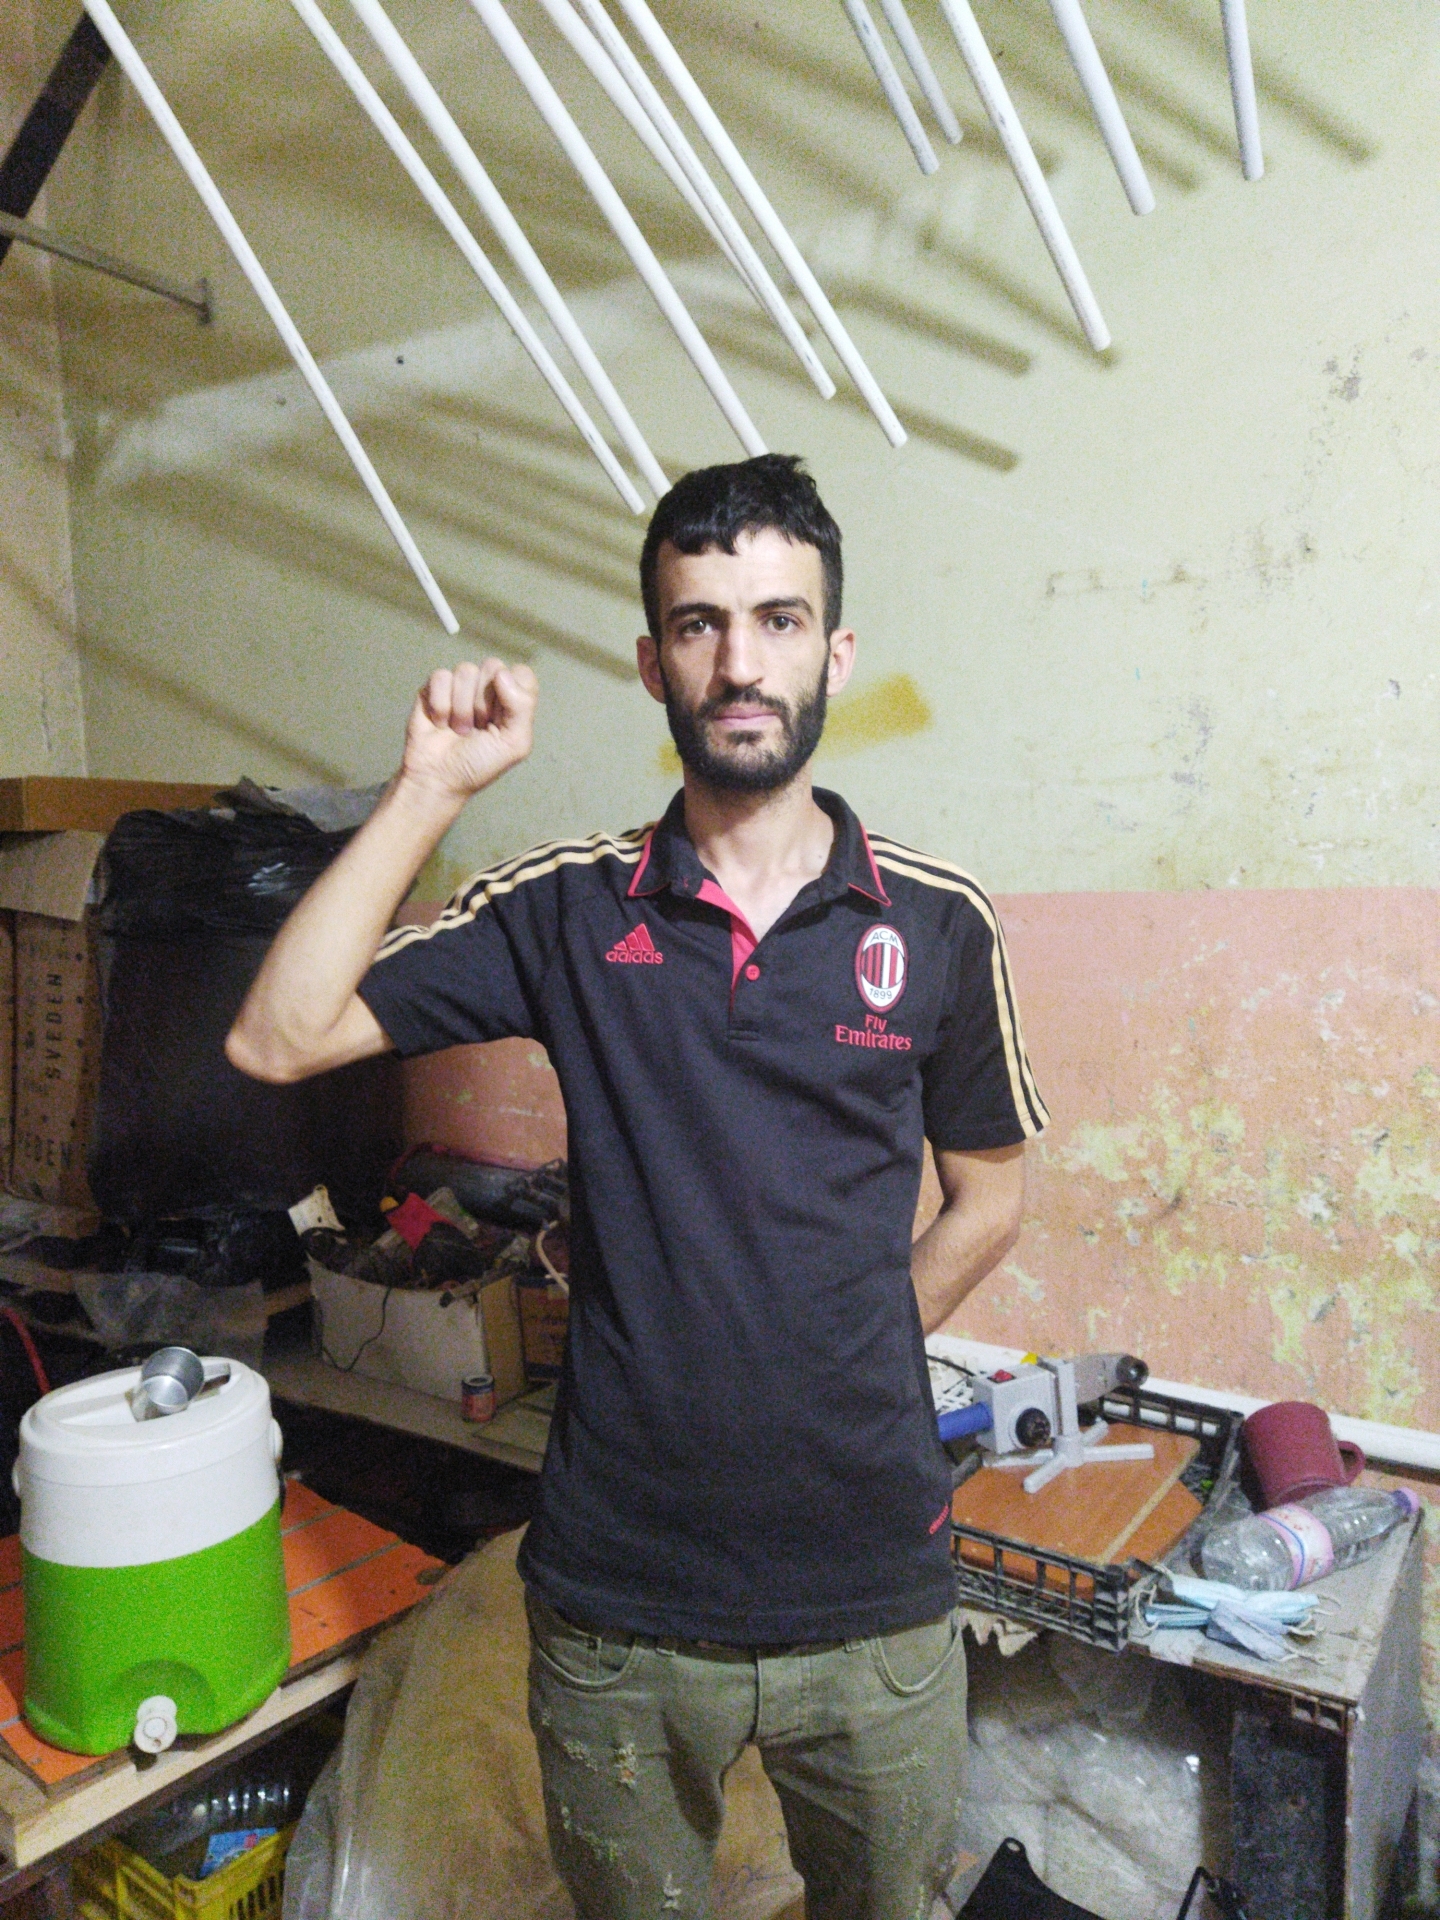
Label: noise